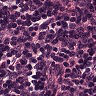
Metastatic tissue present: no